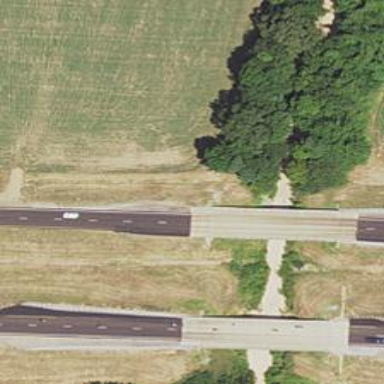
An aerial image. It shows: Bridge on dual carriageway expressway trunk road.